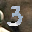
Label: 3